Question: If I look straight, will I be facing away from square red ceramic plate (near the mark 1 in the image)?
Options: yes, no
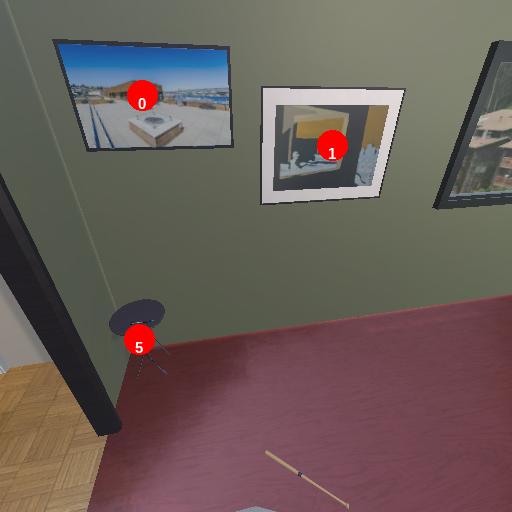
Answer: yes